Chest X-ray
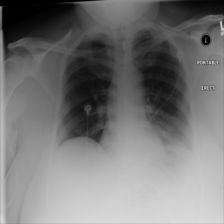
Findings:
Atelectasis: negative
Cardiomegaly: negative
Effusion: negative
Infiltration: negative
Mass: negative
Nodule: negative
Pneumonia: negative
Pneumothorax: negative
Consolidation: negative
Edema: negative
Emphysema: negative
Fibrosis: negative
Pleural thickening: negative
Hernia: negative